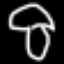
Label: mushroom